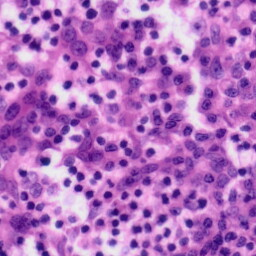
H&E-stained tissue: Tonsil